Question: I am trying to get all child nodes of the selected node in a treeview but have run into a few problems.
Take this treeview as an example:

I want to get all nodes that are child to yellow highlighted "Folder" node, which would be the child nodes with a blue line next to it.
This is what I tried:
'''
procedure Form1.GetTreeChilds(ANode: TTreenode);
begin
while ANode <> nil do
begin
ListBox1.Items.Add(ANode.Text);
ANode := ANode.GetNext;
end;
end;
'''
It works except that it also returns Item 6 which is not child to the yellow highlighted "Folder".
What do I need to change or do differently to only get the child nodes to the yellow highligted Folder?
Thanks.
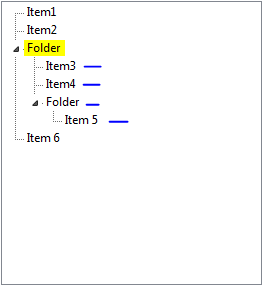
Answer: Try this instead:
'''
procedure Form1.GetTreeChilds(ANode: TTreeNode);
begin
ANode := ANode.GetFirstChild;
if ANode = nil then Exit;
ListBox1.Items.BeginUpdate;
try
repeat
ListBox1.Items.Add(ANode.Text);
GetTreeChilds(ANode);
ANode := ANode.GetNextSibling;
until ANode = nil;
finally
ListBox1.Items.EndUpdate;
end;
end;
'''